Question: I am working in android.In my project there is a JSON parsing field for that i implemented AsyncTask but i got the following error in my code. can anyone solve this out and help me in completing my project.
following is my class....
'''
import java.util.ArrayList;
import java.util.HashMap;
import org.json.JSONArray;
import org.json.JSONException;
import org.json.JSONObject;
import android.app.ListActivity;
import android.app.ProgressDialog;
import android.content.Intent;
import android.os.AsyncTask;
import android.os.Bundle;
import android.view.View;
import android.widget.AdapterView;
import android.widget.AdapterView.OnItemClickListener;
import android.widget.ListAdapter;
import android.widget.ListView;
import android.widget.SimpleAdapter;
public class MyListActivity extends ListActivity {
// url to make request
private static String url = "https://maps.googleapis.com/maps/api/place/textsearch/json?query=restaurants+in+Sydney&sensor=true&key=AIzaSyD38pak_katUfSR92WE2_O2b9y0JSp5htA";
// JSON Node names
private static final String TAG_CONTACTS = "results";
private static final String TAG_ID = "id";
private static final String TAG_NAME = "name";
private static final String TAG_ADDRESS = "formatted_address";
private static final String TAG_GENDER = "rating";
// contacts JSONArray
JSONArray contacts = null;
@Override
public void onCreate(Bundle savedInstanceState) {
super.onCreate(savedInstanceState);
setContentView(R.layout.main);
new LoadData().execute();
}
class LoadData extends AsyncTask<String, String, String>
{
// Hashmap for ListView
ArrayList<HashMap<String, String>> contactList = new ArrayList<HashMap<String, String>>();
protected String doInBackground(String... args) {
MyListActivity pl1 = new MyListActivity();
// Creating JSON Parser instance
JSONParser jParser = new JSONParser();
// getting JSON string from URL
JSONObject json = jParser.getJSONFromUrl(url);
try {
// Getting Array of Contacts
contacts = json.getJSONArray(TAG_CONTACTS);
// looping through All Contacts
for(int i = 0; i < contacts.length(); i++){
JSONObject c = contacts.getJSONObject(i);
// Storing each json item in variable
String id = c.getString(TAG_ID);
String name = c.getString(TAG_NAME);
// String email = c.getString(TAG_EMAIL);
String formatted_address = c.getString(TAG_ADDRESS);
String rating = c.getString(TAG_GENDER);
// Phone number is agin JSON Object
// JSONObject phone = c.getJSONObject(TAG_PHONE);
// String mobile = phone.getString(TAG_PHONE_MOBILE);
// String home = phone.getString(TAG_PHONE_HOME);
// String office = phone.getString(TAG_PHONE_OFFICE);
// creating new HashMap
HashMap<String, String> map = new HashMap<String, String>();
// adding each child node to HashMap key => value
map.put(TAG_ID, id);
map.put(TAG_NAME, name);
map.put(TAG_ADDRESS, formatted_address);
map.put(TAG_GENDER, rating);
// map.put(TAG_EMAIL, email);
// map.put(TAG_PHONE_MOBILE, mobile);
// adding HashList to ArrayList
contactList.add(map);
}
} catch (JSONException e) {
e.printStackTrace();
}
return null;
}
protected void onPostExecute(String file_url) {
/**
* Updating parsed JSON data into ListView
* */
ListAdapter adapter = new SimpleAdapter(this, contactList,
R.layout.listview_item_row,
new String[] { TAG_NAME, TAG_ADDRESS, TAG_GENDER,}, new int[] {
R.id.txtTitle, R.id.txtTitle1, R.id.txtTitle3 });
setListAdapter(adapter);
// selecting single ListView item
ListView lv = getListView();
// Launching new screen on Selecting Single ListItem
lv.setOnItemClickListener(new OnItemClickListener() {
public void onItemClick(AdapterView<?> parent, View view,
int position, long id) {
// getting values from selected ListItem
// String name = ((TextView) view.findViewById(R.id.name)).getText().toString();
// String cost = ((TextView) view.findViewById(R.id.formatted_address)).getText().toString();
// String description = ((TextView) view.findViewById(R.id.mobile)).getText().toString();
// Starting new intent
Intent in = new Intent(getApplicationContext(), ProfileViewActivity.class);
// in.putExtra(TAG_NAME, name);
// in.putExtra(TAG_EMAIL, cost);
// in.putExtra(TAG_PHONE_MOBILE, description);
startActivity(in);
}
});
}
}
}
'''
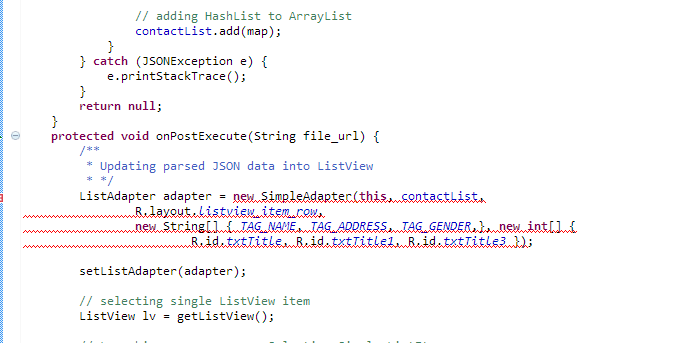
Answer: '''
ListAdapter adapter = new SimpleAdapter(this, contactList,
R.layout.listview_item_row,
new String[] { TAG_NAME, TAG_ADDRESS, TAG_GENDER,}, new int[] {
R.id.txtTitle, R.id.txtTitle1, R.id.txtTitle3 });
'''
replace 'this'
with 'MyListActivity.this'
'''
ListAdapter adapter = new SimpleAdapter(MyListActivity.this, contactList,
R.layout.listview_item_row,
new String[] { TAG_NAME, TAG_ADDRESS, TAG_GENDER,}, new int[] {
R.id.txtTitle, R.id.txtTitle1, R.id.txtTitle3 });
'''